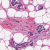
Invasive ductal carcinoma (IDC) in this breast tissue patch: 0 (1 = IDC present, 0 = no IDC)